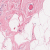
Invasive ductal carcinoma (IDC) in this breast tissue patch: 0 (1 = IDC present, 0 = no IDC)